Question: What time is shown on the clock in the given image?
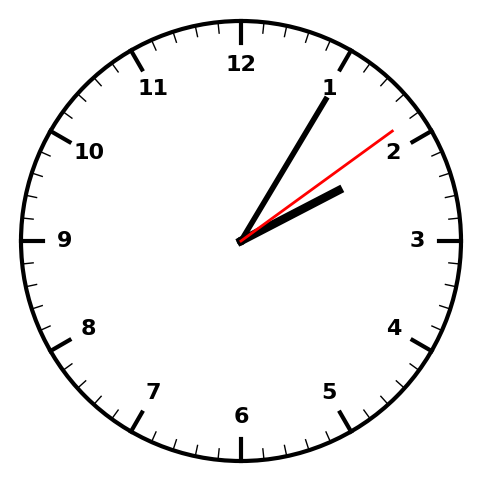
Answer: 02:05:09